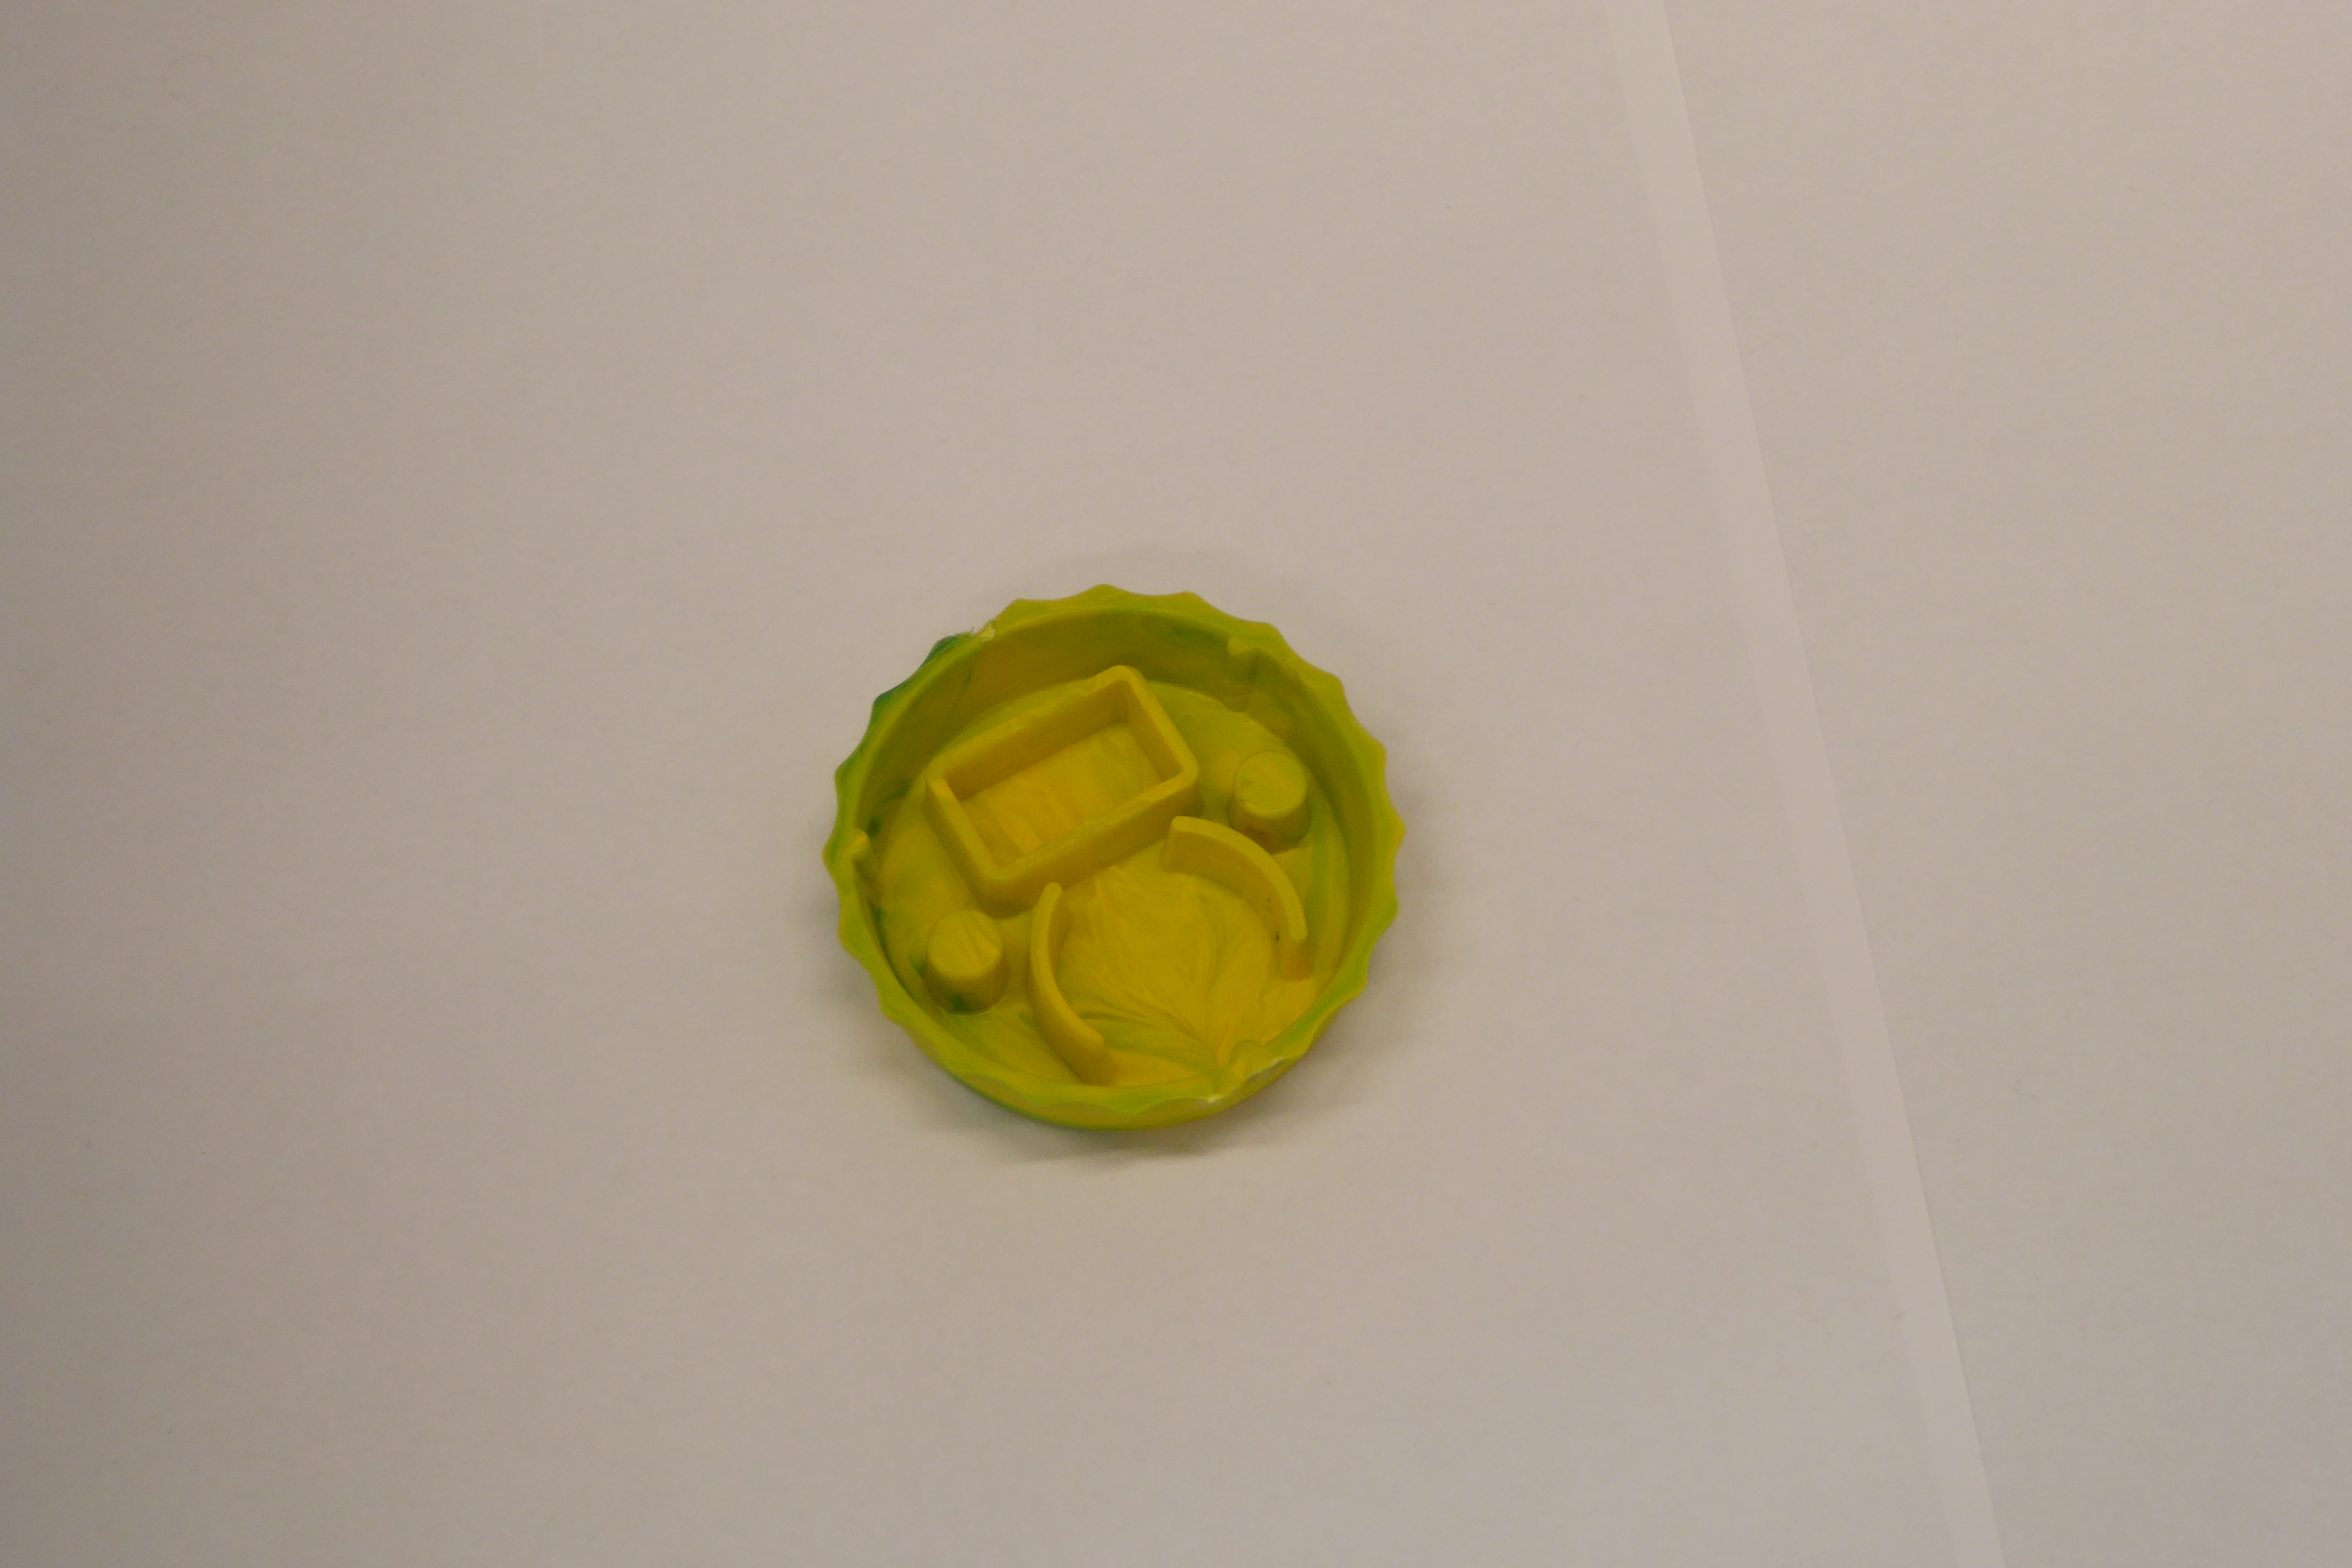
Label: Bottle Opener - Cover